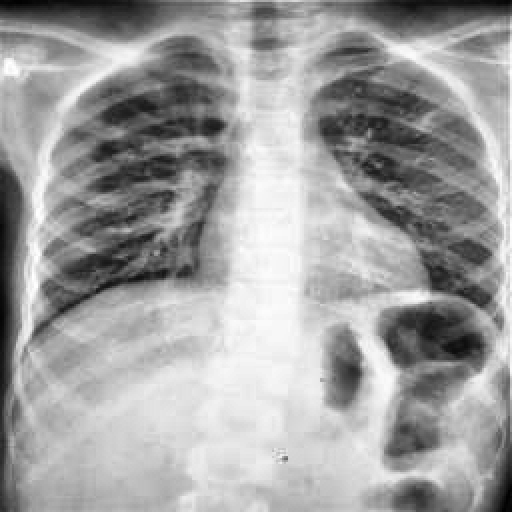
Finding: TUBERCULOSIS